Question: I have the following code for google analytics real time, in ruby:
'''
# Execute the query
sa_visitCount = client.execute(:api_method => analytics.data.realtime.get, :parameters => {
'ids' => "ga:" + saprofileID,
'metrics' => "ga:activeVisitors",
})
'''
Followed with:
'send_event('sa_realtimevisitors', current: sa_visitCount.data.rows)'
This works great and returns an active visitor count.
Now I am trying to change this to return an event I have created on google analytics. Here is what the event looks like. You find this under Real-Time and Events. I am trying to use the Event Category "Ad" Listed as #2 in the screenshot.

The code I am using to attempt this in ruby is as follows.
'''
phonehub_visitCount = client.execute(:api_method => analytics.data.realtime.get, :parameters => {
'ids' => "ga:" + saprofileID,
'metrics' => "ga:sessionsWithEvent",
})
'''
Followed with:
'''
send_event('phonehub_event', current: phonehub_visitCount.data.rows)
'''
This returns nothing. I'm still using the original GA ID, however I'm trying to tell it to look at the event I created. Is there a way in ruby to make the GA realtime return the results from the event? Ideally the solution I'm looking for is to return real time active visitors on the event I have made.
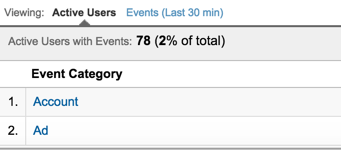
Answer: After further research I found that I had to specify v3 in the api method.
So instead of 'phonehub_visitCount = client.execute(:api_method => analytics.data.realtime.get, :parameters => {'
I had to use
'api_method = client.discovered_api('analytics','v3').data.ga.get'
Then add
'phonehub_visitCount = client.execute(:api_method => api_method, :parameters => {'